Aerial crown-view tile of a tropical tree (Barro Colorado Island, Panama), acquired 20250818:
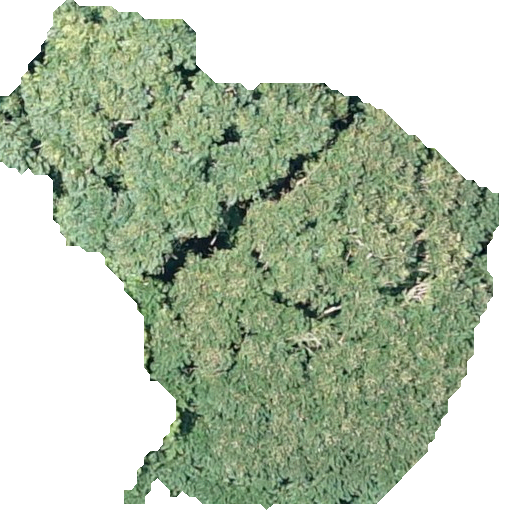
Species: Jacaranda copaia
GBIF accepted scientific name: Jacaranda copaia
Crown area: 226.742 m²